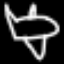
Label: airplane